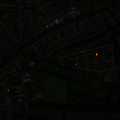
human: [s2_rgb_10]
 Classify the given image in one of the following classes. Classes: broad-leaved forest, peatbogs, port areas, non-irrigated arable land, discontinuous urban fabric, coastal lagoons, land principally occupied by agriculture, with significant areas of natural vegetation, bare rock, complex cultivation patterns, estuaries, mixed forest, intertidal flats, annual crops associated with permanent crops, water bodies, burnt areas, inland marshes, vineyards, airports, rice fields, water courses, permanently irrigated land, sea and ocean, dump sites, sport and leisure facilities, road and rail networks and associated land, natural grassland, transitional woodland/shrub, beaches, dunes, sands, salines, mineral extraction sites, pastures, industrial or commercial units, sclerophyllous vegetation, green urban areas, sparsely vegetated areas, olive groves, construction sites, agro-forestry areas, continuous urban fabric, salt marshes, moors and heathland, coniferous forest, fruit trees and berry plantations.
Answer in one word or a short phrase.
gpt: discontinuous urban fabric, green urban areas